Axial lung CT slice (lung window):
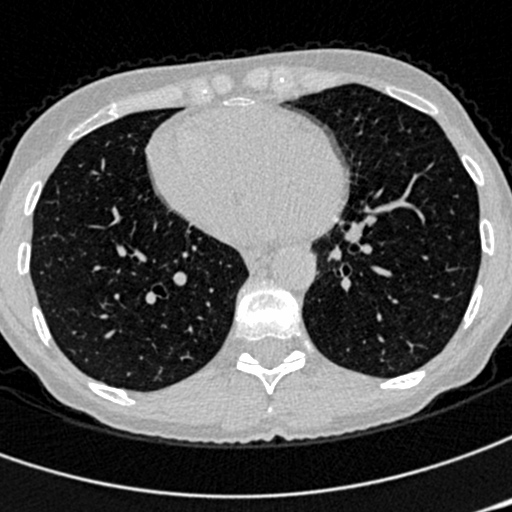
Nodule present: no